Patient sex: M
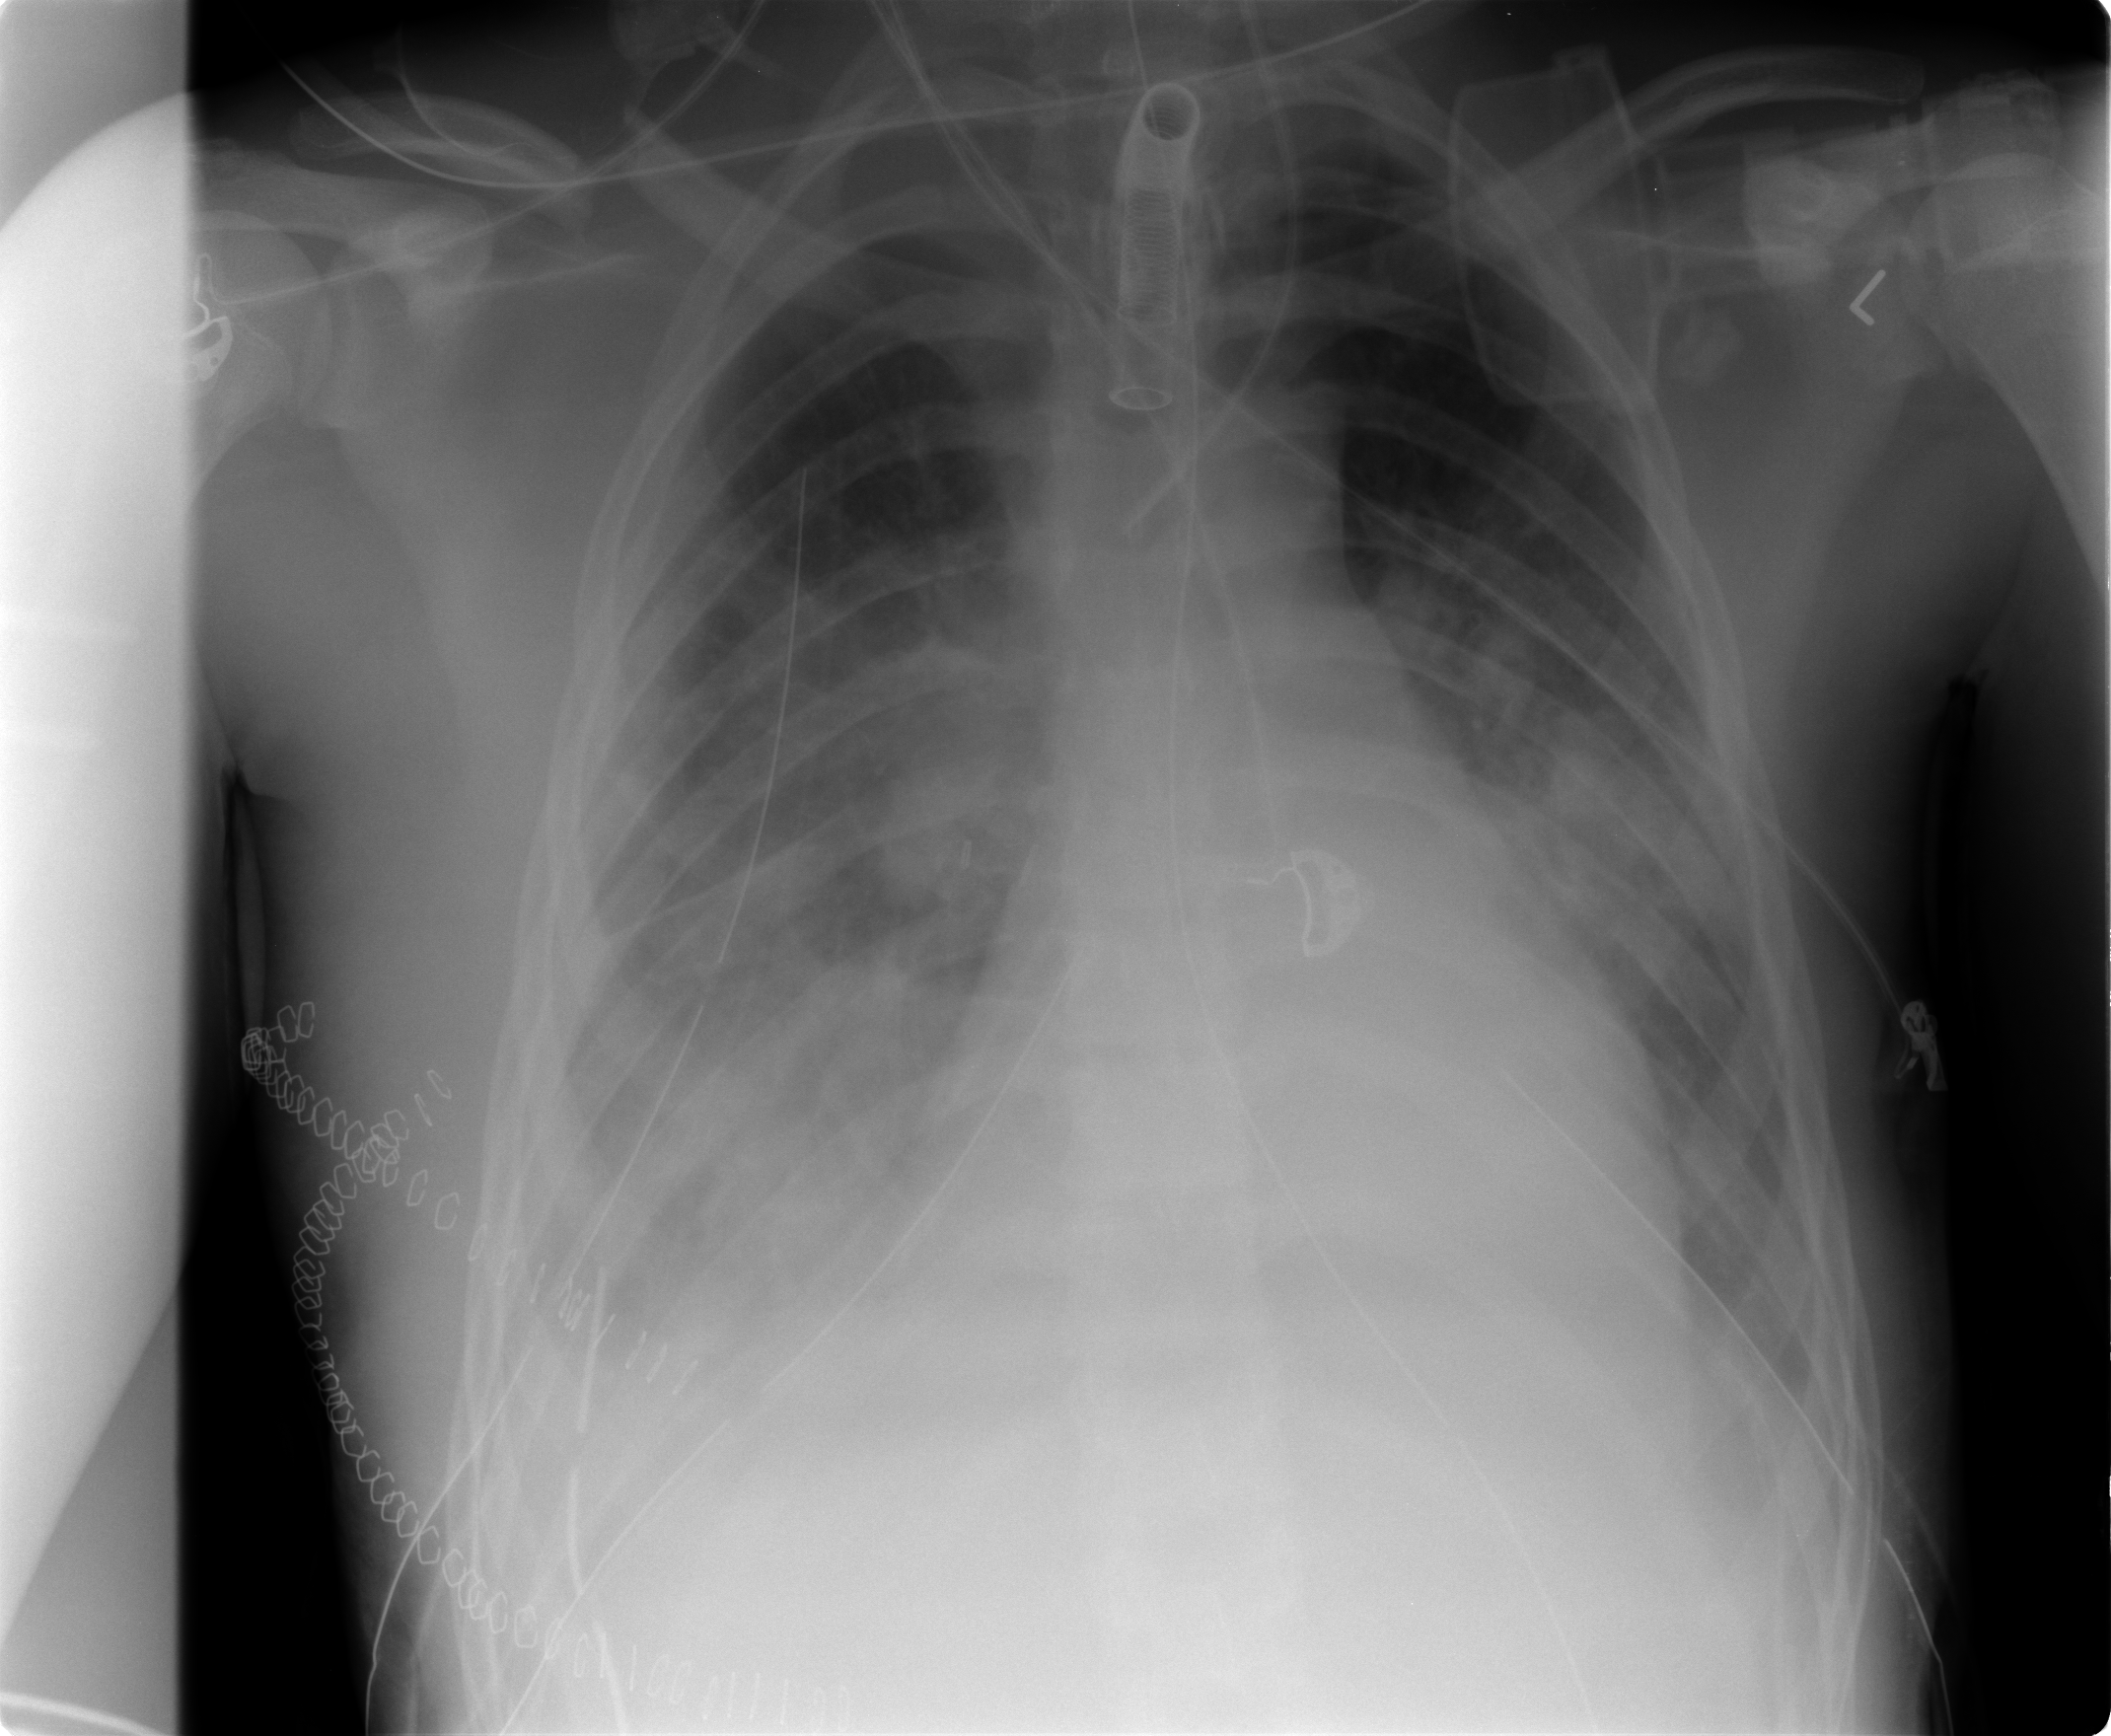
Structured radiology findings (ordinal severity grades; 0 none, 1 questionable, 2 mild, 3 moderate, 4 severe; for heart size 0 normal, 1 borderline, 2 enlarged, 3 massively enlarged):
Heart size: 2
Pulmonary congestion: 2
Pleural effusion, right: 3
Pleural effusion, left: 2
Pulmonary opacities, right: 2
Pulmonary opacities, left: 2
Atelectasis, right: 3
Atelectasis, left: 3